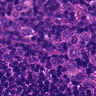
Metastatic tissue present: yes